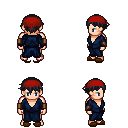
a pixel art fantasy rpg character, male body template, human, light skin, blue robe, metal pants, raven short bangs hairstyle, red bandana, leather bracers, brown slippers, four views (front, back, left, right), 2x2 character sprite sheet, small pixel art, hard edges, no anti-aliasing